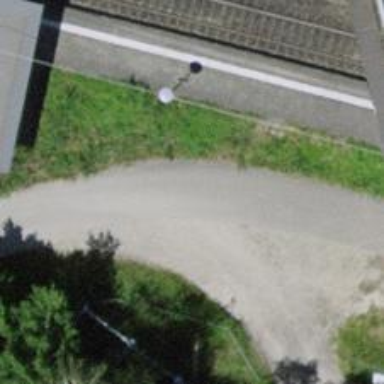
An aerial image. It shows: Well-maintained track road with grade 1 tracktype.